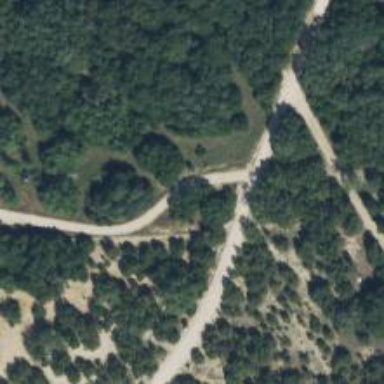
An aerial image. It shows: Driveway leading to service road.